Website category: restaurant
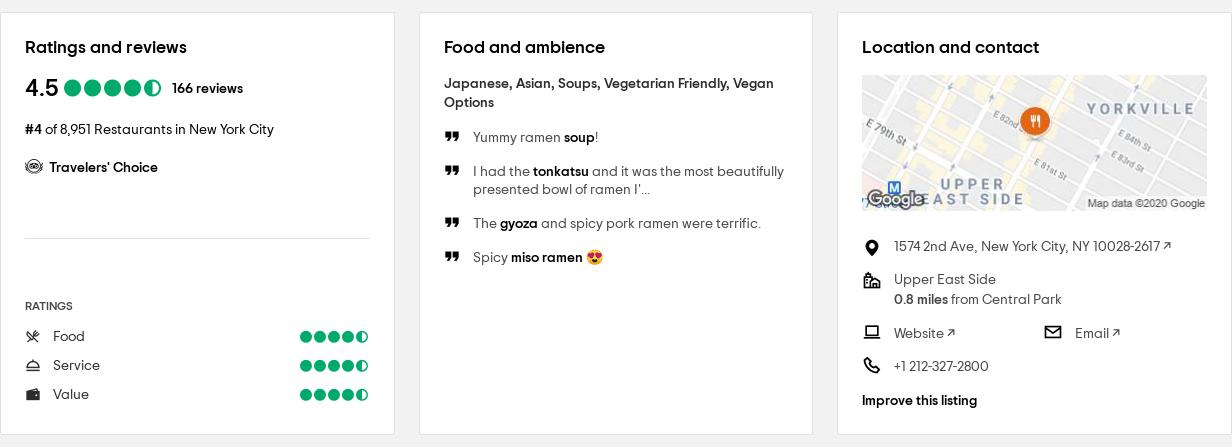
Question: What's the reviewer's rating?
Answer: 4.5

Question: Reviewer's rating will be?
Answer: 4.5

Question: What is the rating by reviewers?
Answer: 4.5

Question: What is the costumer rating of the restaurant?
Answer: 4.5

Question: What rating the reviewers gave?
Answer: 4.5

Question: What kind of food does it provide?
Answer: Japanese, Asian, Soups, Vegetarian Friendly, Vegan Options

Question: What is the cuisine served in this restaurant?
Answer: Japanese, Asian, Soups, Vegetarian Friendly, Vegan Options

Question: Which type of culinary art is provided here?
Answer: Japanese, Asian, Soups, Vegetarian Friendly, Vegan Options

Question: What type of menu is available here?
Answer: Japanese, Asian, Soups, Vegetarian Friendly, Vegan Options

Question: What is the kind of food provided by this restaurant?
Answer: Japanese, Asian, Soups, Vegetarian Friendly, Vegan Options

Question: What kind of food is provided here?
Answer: Japanese, Asian, Soups, Vegetarian Friendly, Vegan Options

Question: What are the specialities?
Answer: Japanese, Asian, Soups, Vegetarian Friendly, Vegan Options

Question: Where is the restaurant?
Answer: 1574 2nd Ave, New York City, NY 10028-2617

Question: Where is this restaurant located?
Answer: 1574 2nd Ave, New York City, NY 10028-2617

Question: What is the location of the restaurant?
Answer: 1574 2nd Ave, New York City, NY 10028-2617

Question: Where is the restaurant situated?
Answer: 1574 2nd Ave, New York City, NY 10028-2617

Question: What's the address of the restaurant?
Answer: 1574 2nd Ave, New York City, NY 10028-2617

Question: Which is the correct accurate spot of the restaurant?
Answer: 1574 2nd Ave, New York City, NY 10028-2617

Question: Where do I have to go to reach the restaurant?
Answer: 1574 2nd Ave, New York City, NY 10028-2617

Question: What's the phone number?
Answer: +1 212-327-2800

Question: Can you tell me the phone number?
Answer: +1 212-327-2800

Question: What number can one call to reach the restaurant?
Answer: +1 212-327-2800

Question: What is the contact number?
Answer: +1 212-327-2800

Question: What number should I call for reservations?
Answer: +1 212-327-2800

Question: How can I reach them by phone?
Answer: +1 212-327-2800